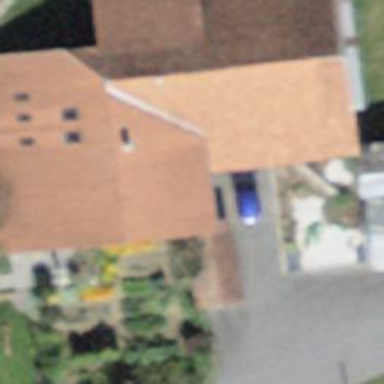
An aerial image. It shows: Farm building.